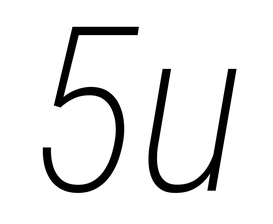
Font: Roboto-Italic_Condensed_ExtraLight_Italic